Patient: sex F, age 35
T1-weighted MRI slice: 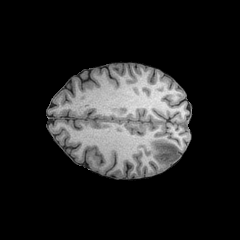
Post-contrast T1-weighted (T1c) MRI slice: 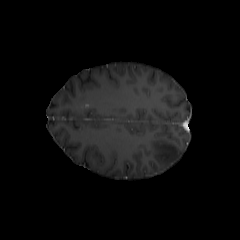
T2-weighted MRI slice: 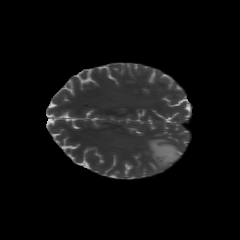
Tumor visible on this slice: yes
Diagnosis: Astrocytoma, IDH-mutant
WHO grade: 2